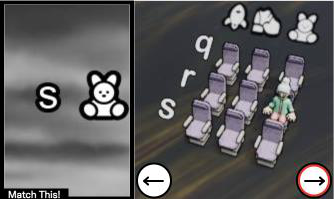
Task: seats
Answer: no